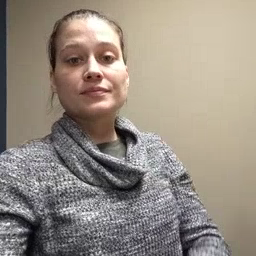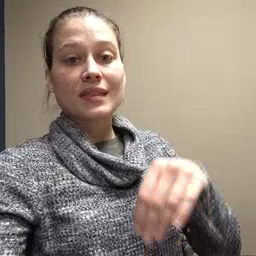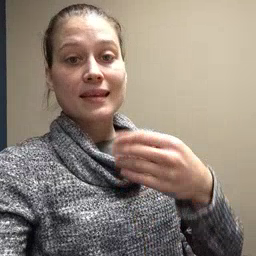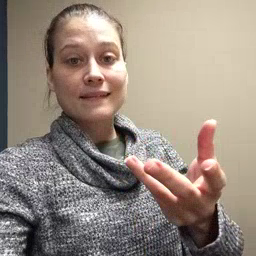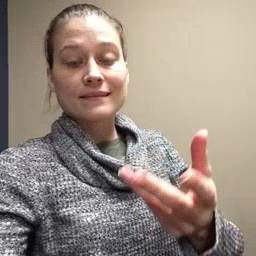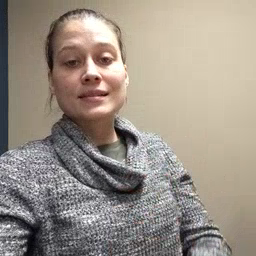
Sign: give